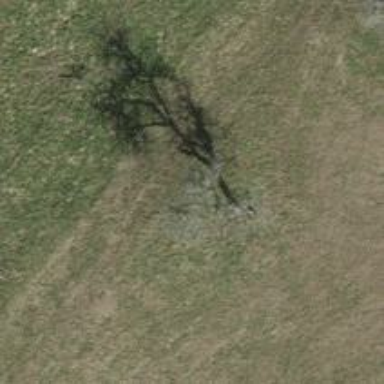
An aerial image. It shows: Urban area featuring tree as natural element.